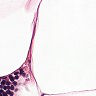
Metastatic tissue present: no